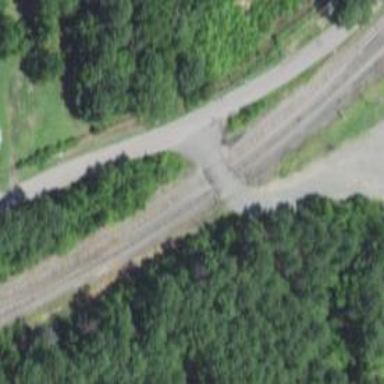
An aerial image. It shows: Railway level crossing.